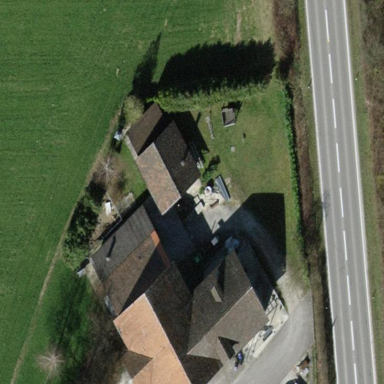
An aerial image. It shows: Detached building with gabled roof.